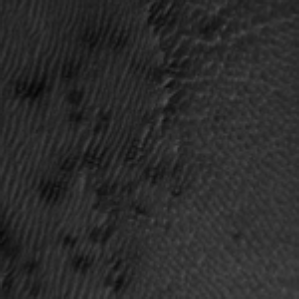
Label: frost